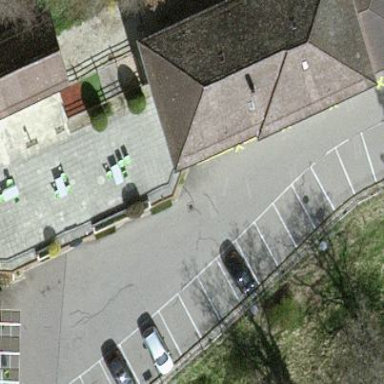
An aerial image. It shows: Parking available on the street side.